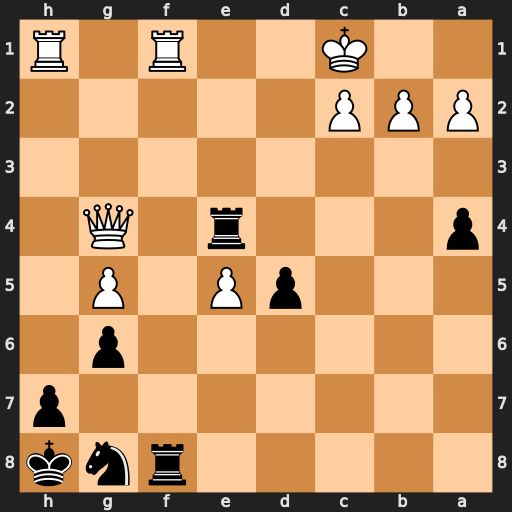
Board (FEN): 5rnk/7p/6p1/3pP1P1/p3r1Q1/8/PPP5/2K2R1R
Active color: b
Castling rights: -
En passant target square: -
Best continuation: Rxf1+ Qd1 Rxd1+